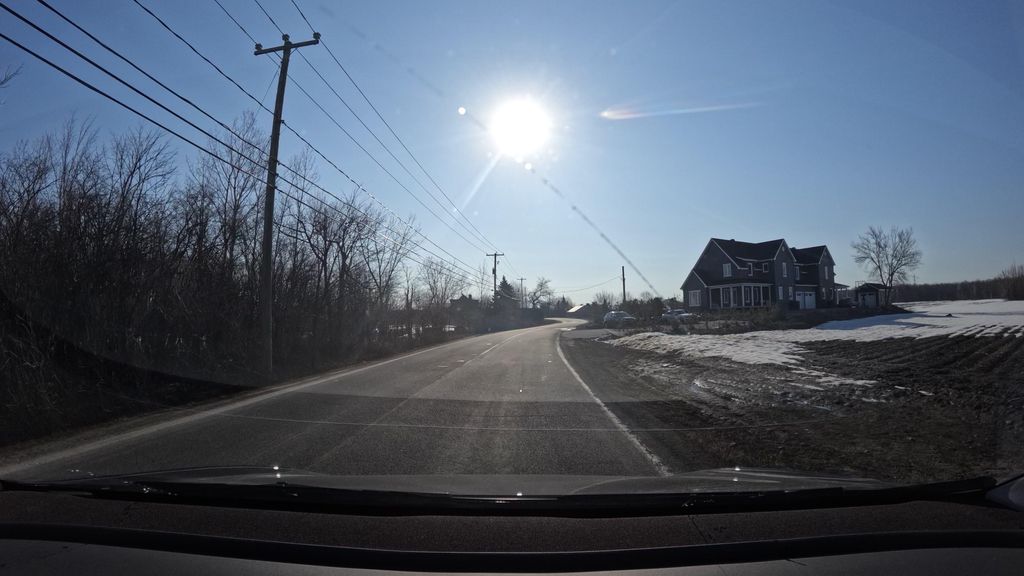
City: montreal